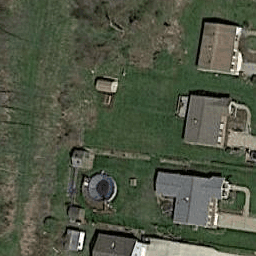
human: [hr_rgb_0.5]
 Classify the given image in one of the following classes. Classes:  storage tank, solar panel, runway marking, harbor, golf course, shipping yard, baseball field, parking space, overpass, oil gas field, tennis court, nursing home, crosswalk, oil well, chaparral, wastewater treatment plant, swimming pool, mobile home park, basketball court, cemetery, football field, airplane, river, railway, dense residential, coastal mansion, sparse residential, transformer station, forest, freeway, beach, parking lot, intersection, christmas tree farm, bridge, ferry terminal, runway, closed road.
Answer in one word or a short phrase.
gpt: sparse residential